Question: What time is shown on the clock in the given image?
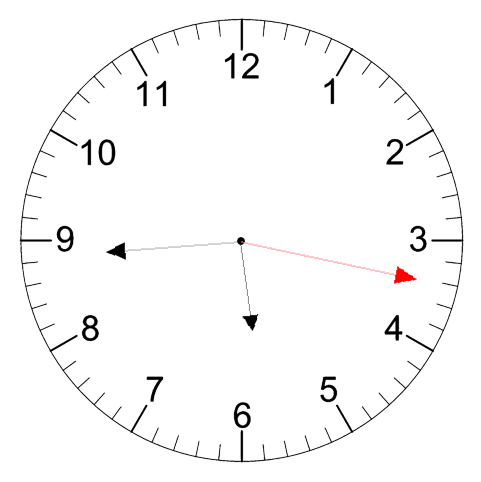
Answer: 05:44:17